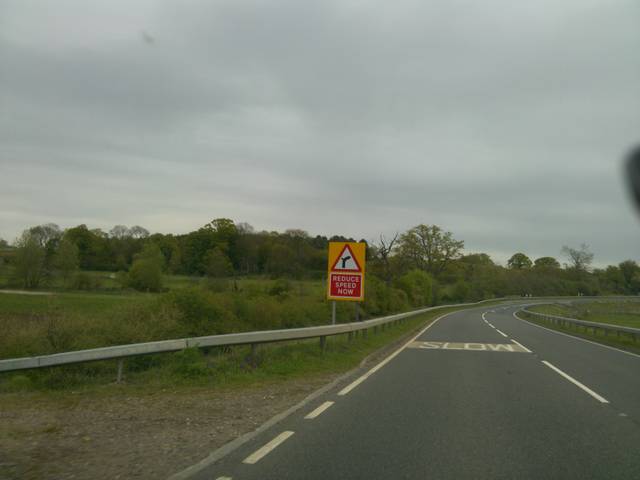
Region: United Kingdom
Coordinates: 51.957, 0.6252